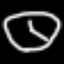
Label: clock